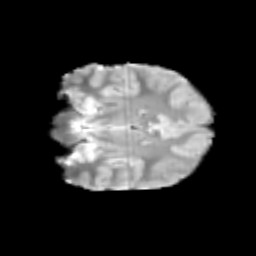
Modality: T2w
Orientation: coronal
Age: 11
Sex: female
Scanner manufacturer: siemens
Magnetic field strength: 3 T
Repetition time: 3.8 s
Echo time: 0.07 s